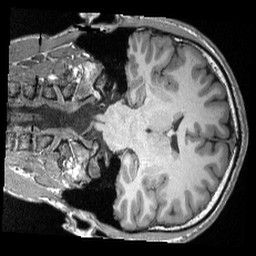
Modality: T1w
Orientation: coronal
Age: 18
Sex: male
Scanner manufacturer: siemens
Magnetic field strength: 3 T
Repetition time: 2.3 s
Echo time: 0.00308 s